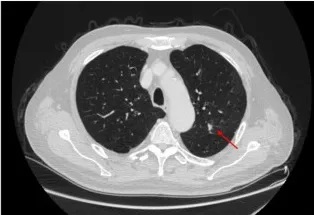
CT showed the location of the pulmonary nodule in the left upper lung. Adenocarcinoma.
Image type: radiology (ct)